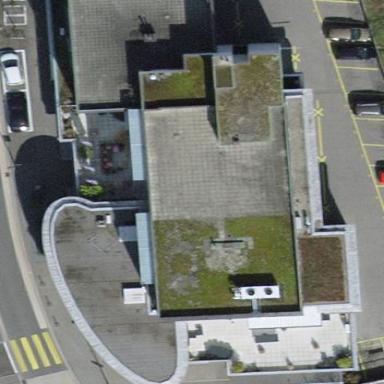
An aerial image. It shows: Commercial building with flat roof.